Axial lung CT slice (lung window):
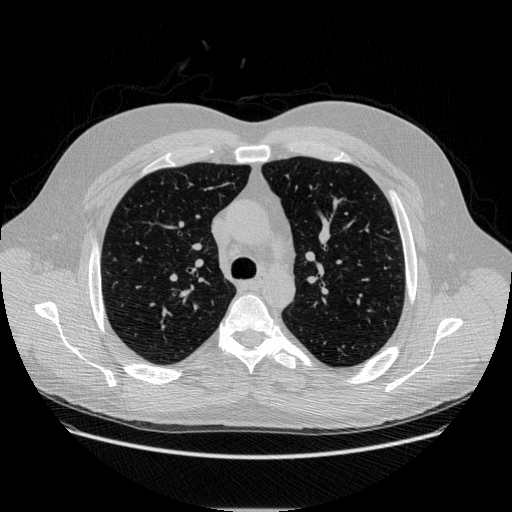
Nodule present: no